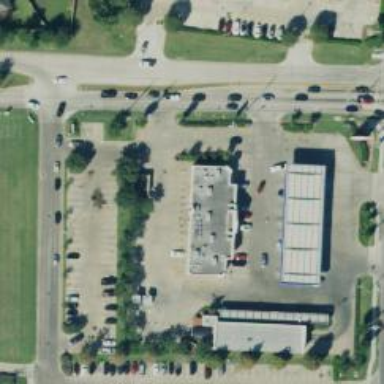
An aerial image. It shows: Convenience shop.